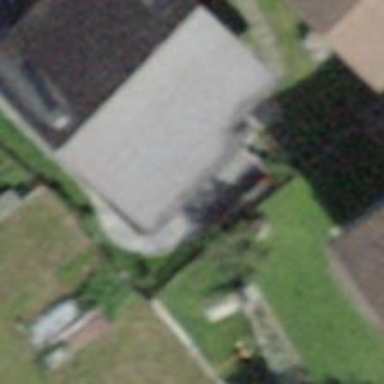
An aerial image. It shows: Simple and straightforward house.